Question: Sorry for bad english:-(
Here i am using xcode 5 and ios7, Can dnt change color in back button when get after pushviewcontroller.
'''
- (void)tableView:(UITableView *)tableView didSelectRowAtIndexPath:(NSIndexPath *)indexPath {
ListViewController *viewList = [[ListViewController alloc] initWithNibName:@"ListViewController" bundle:nil];
[self.navigationController pushViewController: viewList animated:YES];
}
'''
User presses a cell then ListViewController will appear. In Navigation bar, Right bar button appeared pink color. but did not get change color in back bar button. Please see screen shoot i have attached link below.

Can we change color back button in navigation bar?. Or Should add image in back button?
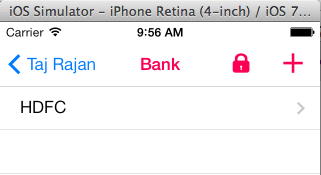
Answer: '''
- (void)tableView:(UITableView *)tableView didSelectRowAtIndexPath:(NSIndexPath *)indexPath {
ListViewController *viewList = [[ListViewController alloc] initWithNibName:@"ListViewController" bundle:nil];
self.navigationController.navigationBar.tintColor=[UIColor readcolor]; //set color as you want.....
[self.navigationController pushViewController: viewList animated:YES];
}
'''
Try it... Happy code :-)